Interaction volume radius: 5 \u00c5
Interaction volume height: 10 \u00c5
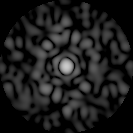
Disorder parameter: 0.8763